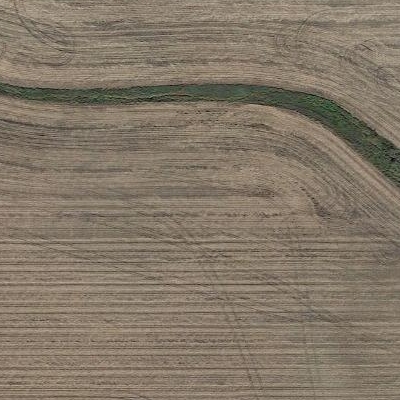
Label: bField